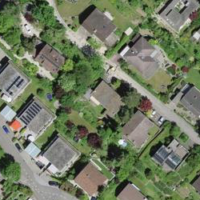
EUNIS habitat code: 55
Species observed at this site:
Melittis melissophyllum
Prunus spinosa
Datura stramonium